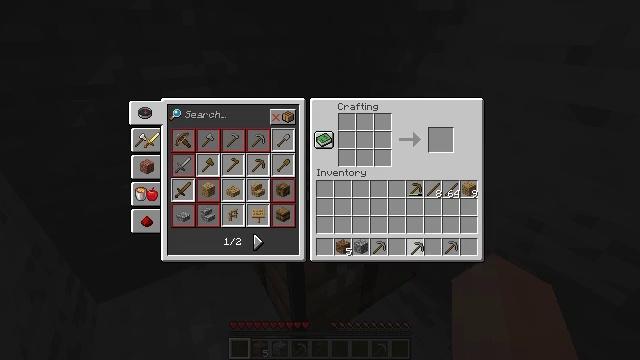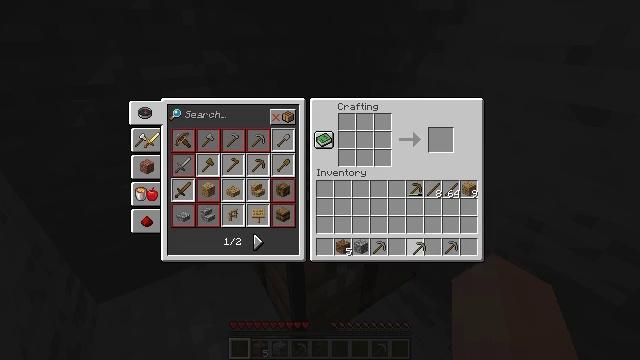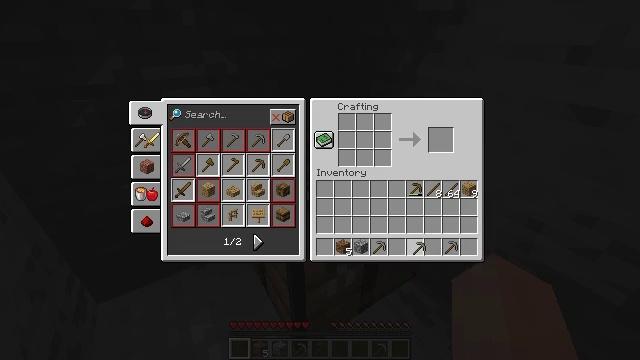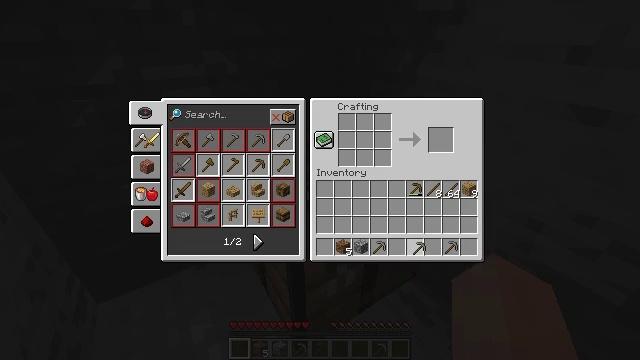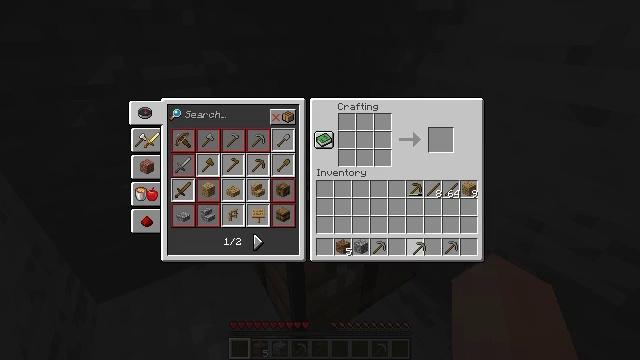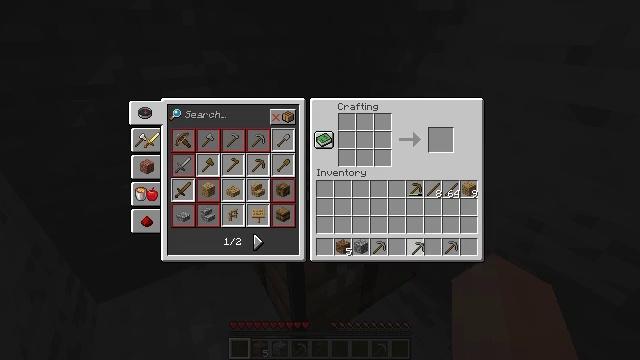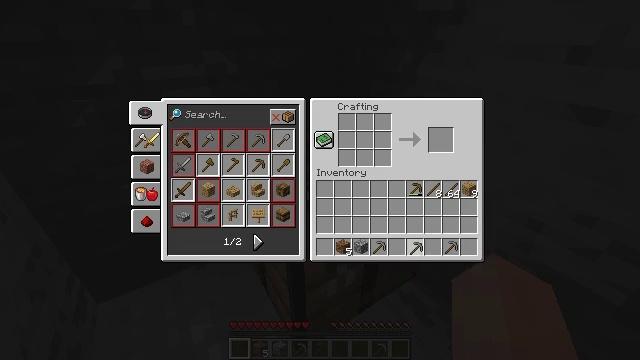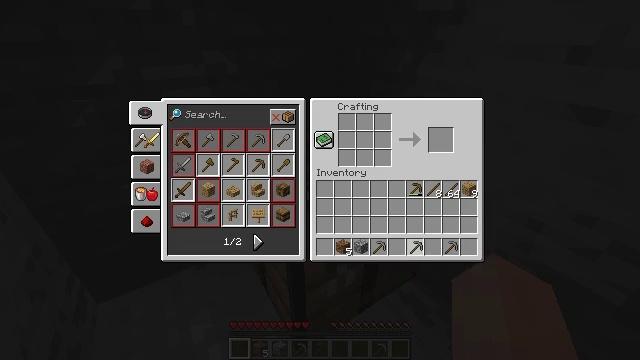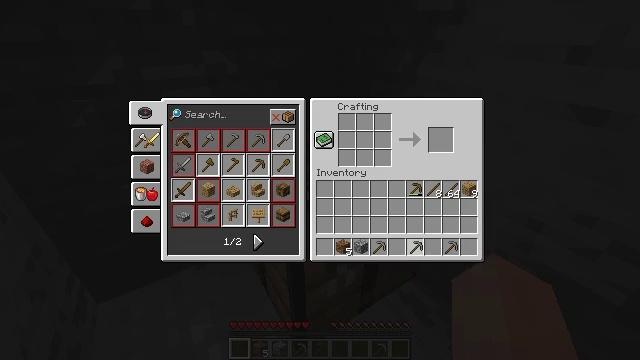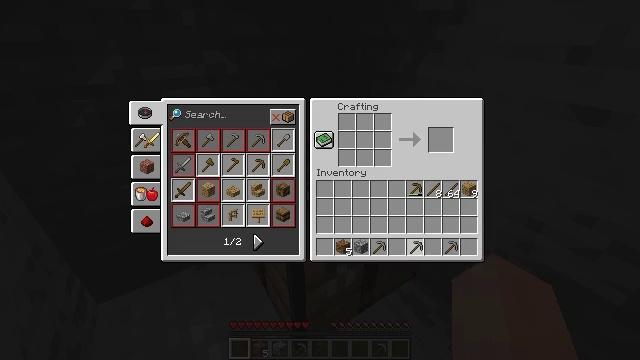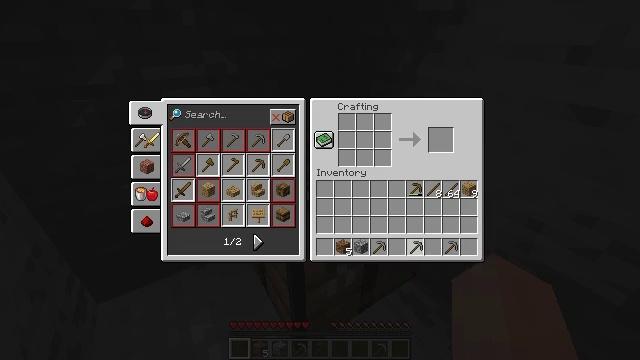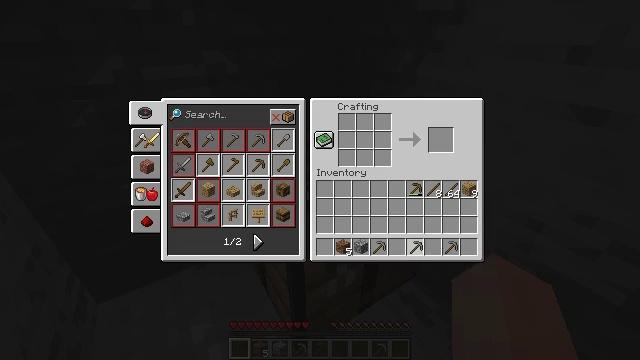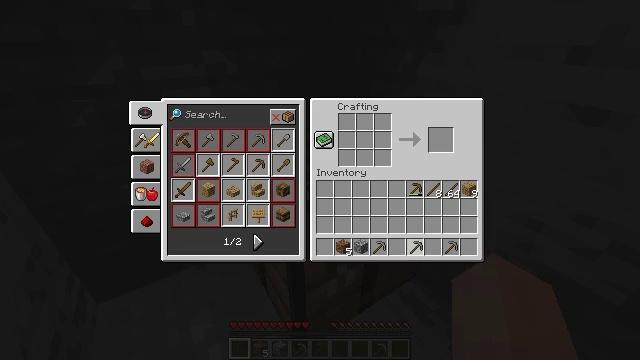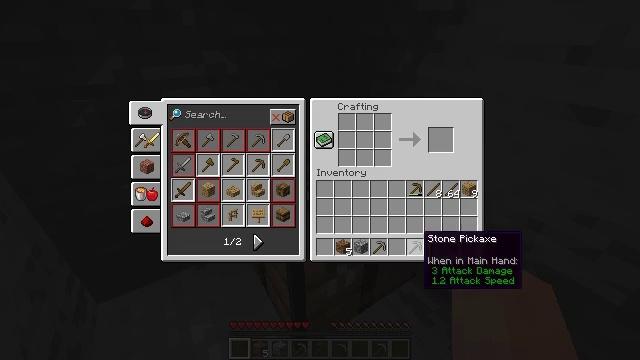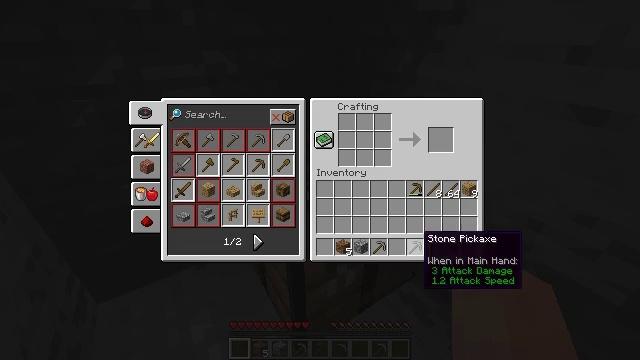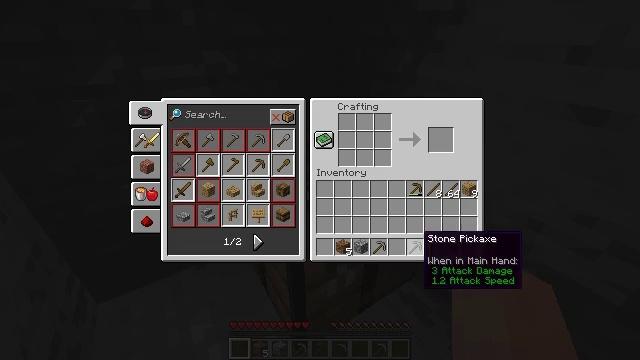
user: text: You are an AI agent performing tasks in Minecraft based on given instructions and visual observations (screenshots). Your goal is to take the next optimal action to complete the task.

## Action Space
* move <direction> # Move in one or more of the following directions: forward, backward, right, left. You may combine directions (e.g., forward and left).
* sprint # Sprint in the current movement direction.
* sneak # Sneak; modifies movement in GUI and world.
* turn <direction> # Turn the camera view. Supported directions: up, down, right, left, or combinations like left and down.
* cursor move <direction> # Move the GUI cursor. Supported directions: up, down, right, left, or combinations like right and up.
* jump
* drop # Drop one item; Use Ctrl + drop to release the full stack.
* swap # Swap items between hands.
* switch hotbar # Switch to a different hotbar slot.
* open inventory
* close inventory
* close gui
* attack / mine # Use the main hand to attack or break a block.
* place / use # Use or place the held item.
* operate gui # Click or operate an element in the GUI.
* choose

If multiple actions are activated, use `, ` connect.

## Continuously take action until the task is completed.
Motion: motion action
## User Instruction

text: Attack the crafting table to break it.
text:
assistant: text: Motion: no_op
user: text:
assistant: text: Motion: no_op
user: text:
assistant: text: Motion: no_op
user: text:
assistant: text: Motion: no_op
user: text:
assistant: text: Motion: no_op
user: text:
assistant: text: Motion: no_op
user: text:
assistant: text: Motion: no_op
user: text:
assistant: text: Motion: no_op
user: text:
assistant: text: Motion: no_op
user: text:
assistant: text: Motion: operate gui
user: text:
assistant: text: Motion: operate gui
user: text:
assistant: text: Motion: operate gui
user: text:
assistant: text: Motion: operate gui
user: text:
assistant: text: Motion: no_op
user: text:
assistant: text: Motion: no_op
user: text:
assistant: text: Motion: no_op
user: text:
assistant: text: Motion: no_op
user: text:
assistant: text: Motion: no_op
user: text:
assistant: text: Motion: no_op
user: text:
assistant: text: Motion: no_op
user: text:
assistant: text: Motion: cursor move right
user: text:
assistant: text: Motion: no_op
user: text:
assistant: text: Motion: close gui
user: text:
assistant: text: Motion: open inventory
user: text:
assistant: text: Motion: open inventory
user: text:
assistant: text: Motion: no_op
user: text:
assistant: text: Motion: no_op
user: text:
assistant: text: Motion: no_op
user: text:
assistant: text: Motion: no_op
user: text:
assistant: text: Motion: no_op